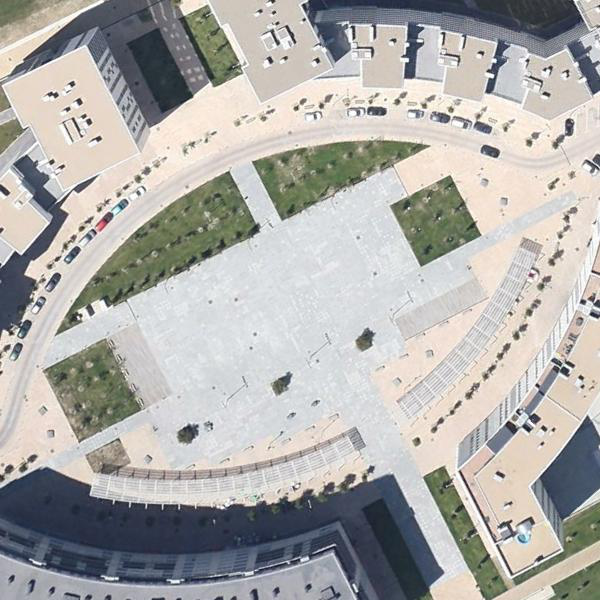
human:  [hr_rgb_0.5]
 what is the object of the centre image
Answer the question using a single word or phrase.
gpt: square